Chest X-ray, AP view. Patient: 30 years old, sex M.
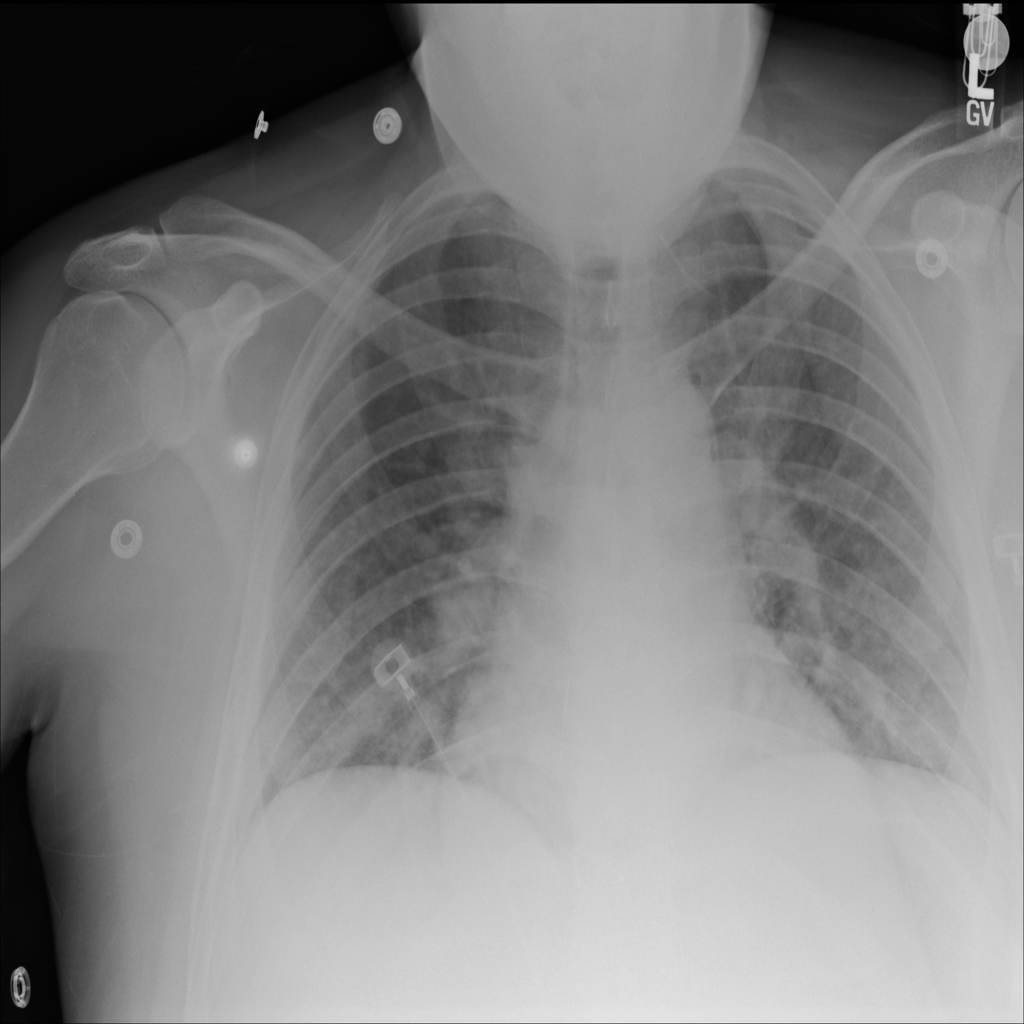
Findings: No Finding